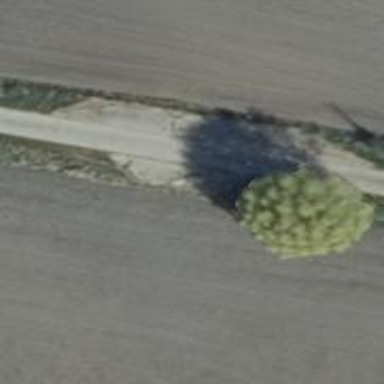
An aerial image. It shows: Passing place on the road.